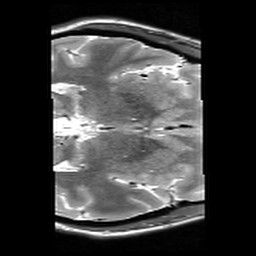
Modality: T2w
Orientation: axial
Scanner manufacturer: siemens
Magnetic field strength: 3 T
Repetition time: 9.86 s
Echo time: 0.05 s